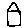
Label: house